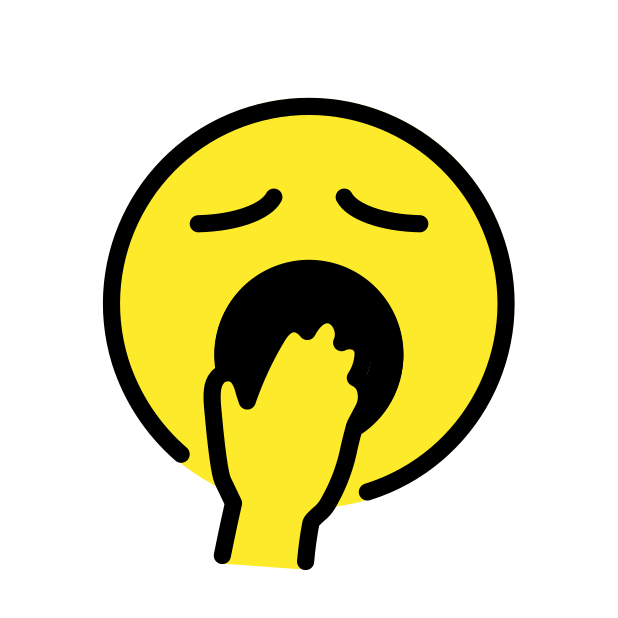
yawning face